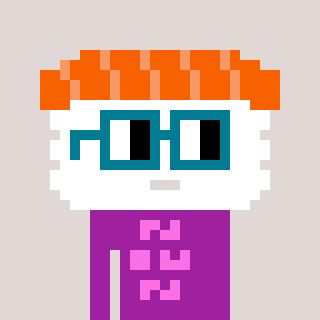
a pixel art character with square dark green glasses, a nigiri-shaped head and a magenta-colored body on a warm background